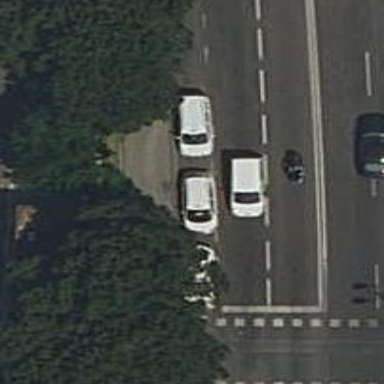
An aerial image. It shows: Taxi stand.